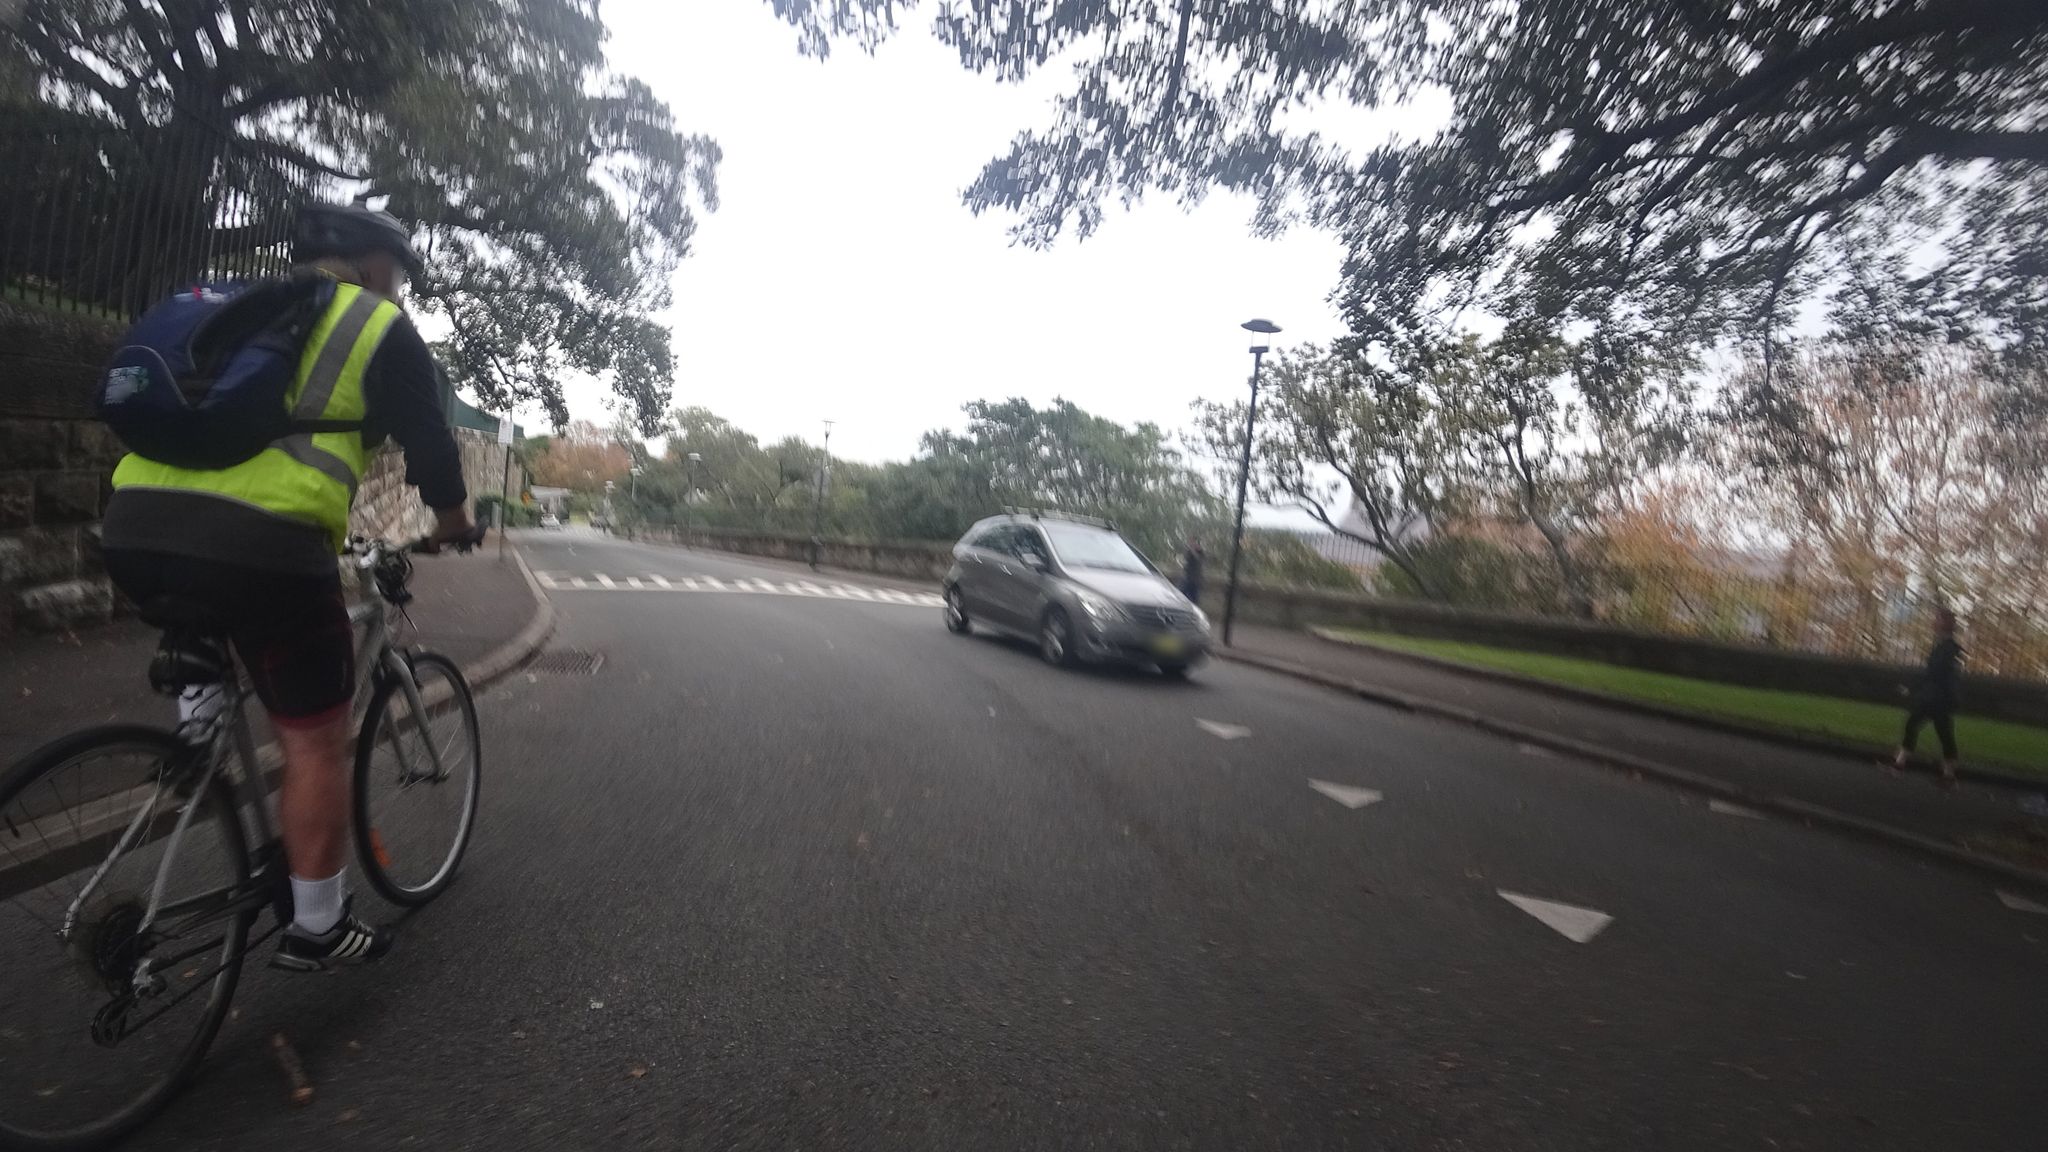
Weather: cloudy
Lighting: day
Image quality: slightly poor
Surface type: cycling surface
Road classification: unclassified, living_street
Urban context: urban centre
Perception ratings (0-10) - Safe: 7.75, Lively: 4.69, Beautiful: 8.85, Boring: 0.64, Depressing: 1.49, Wealthy: 6.1